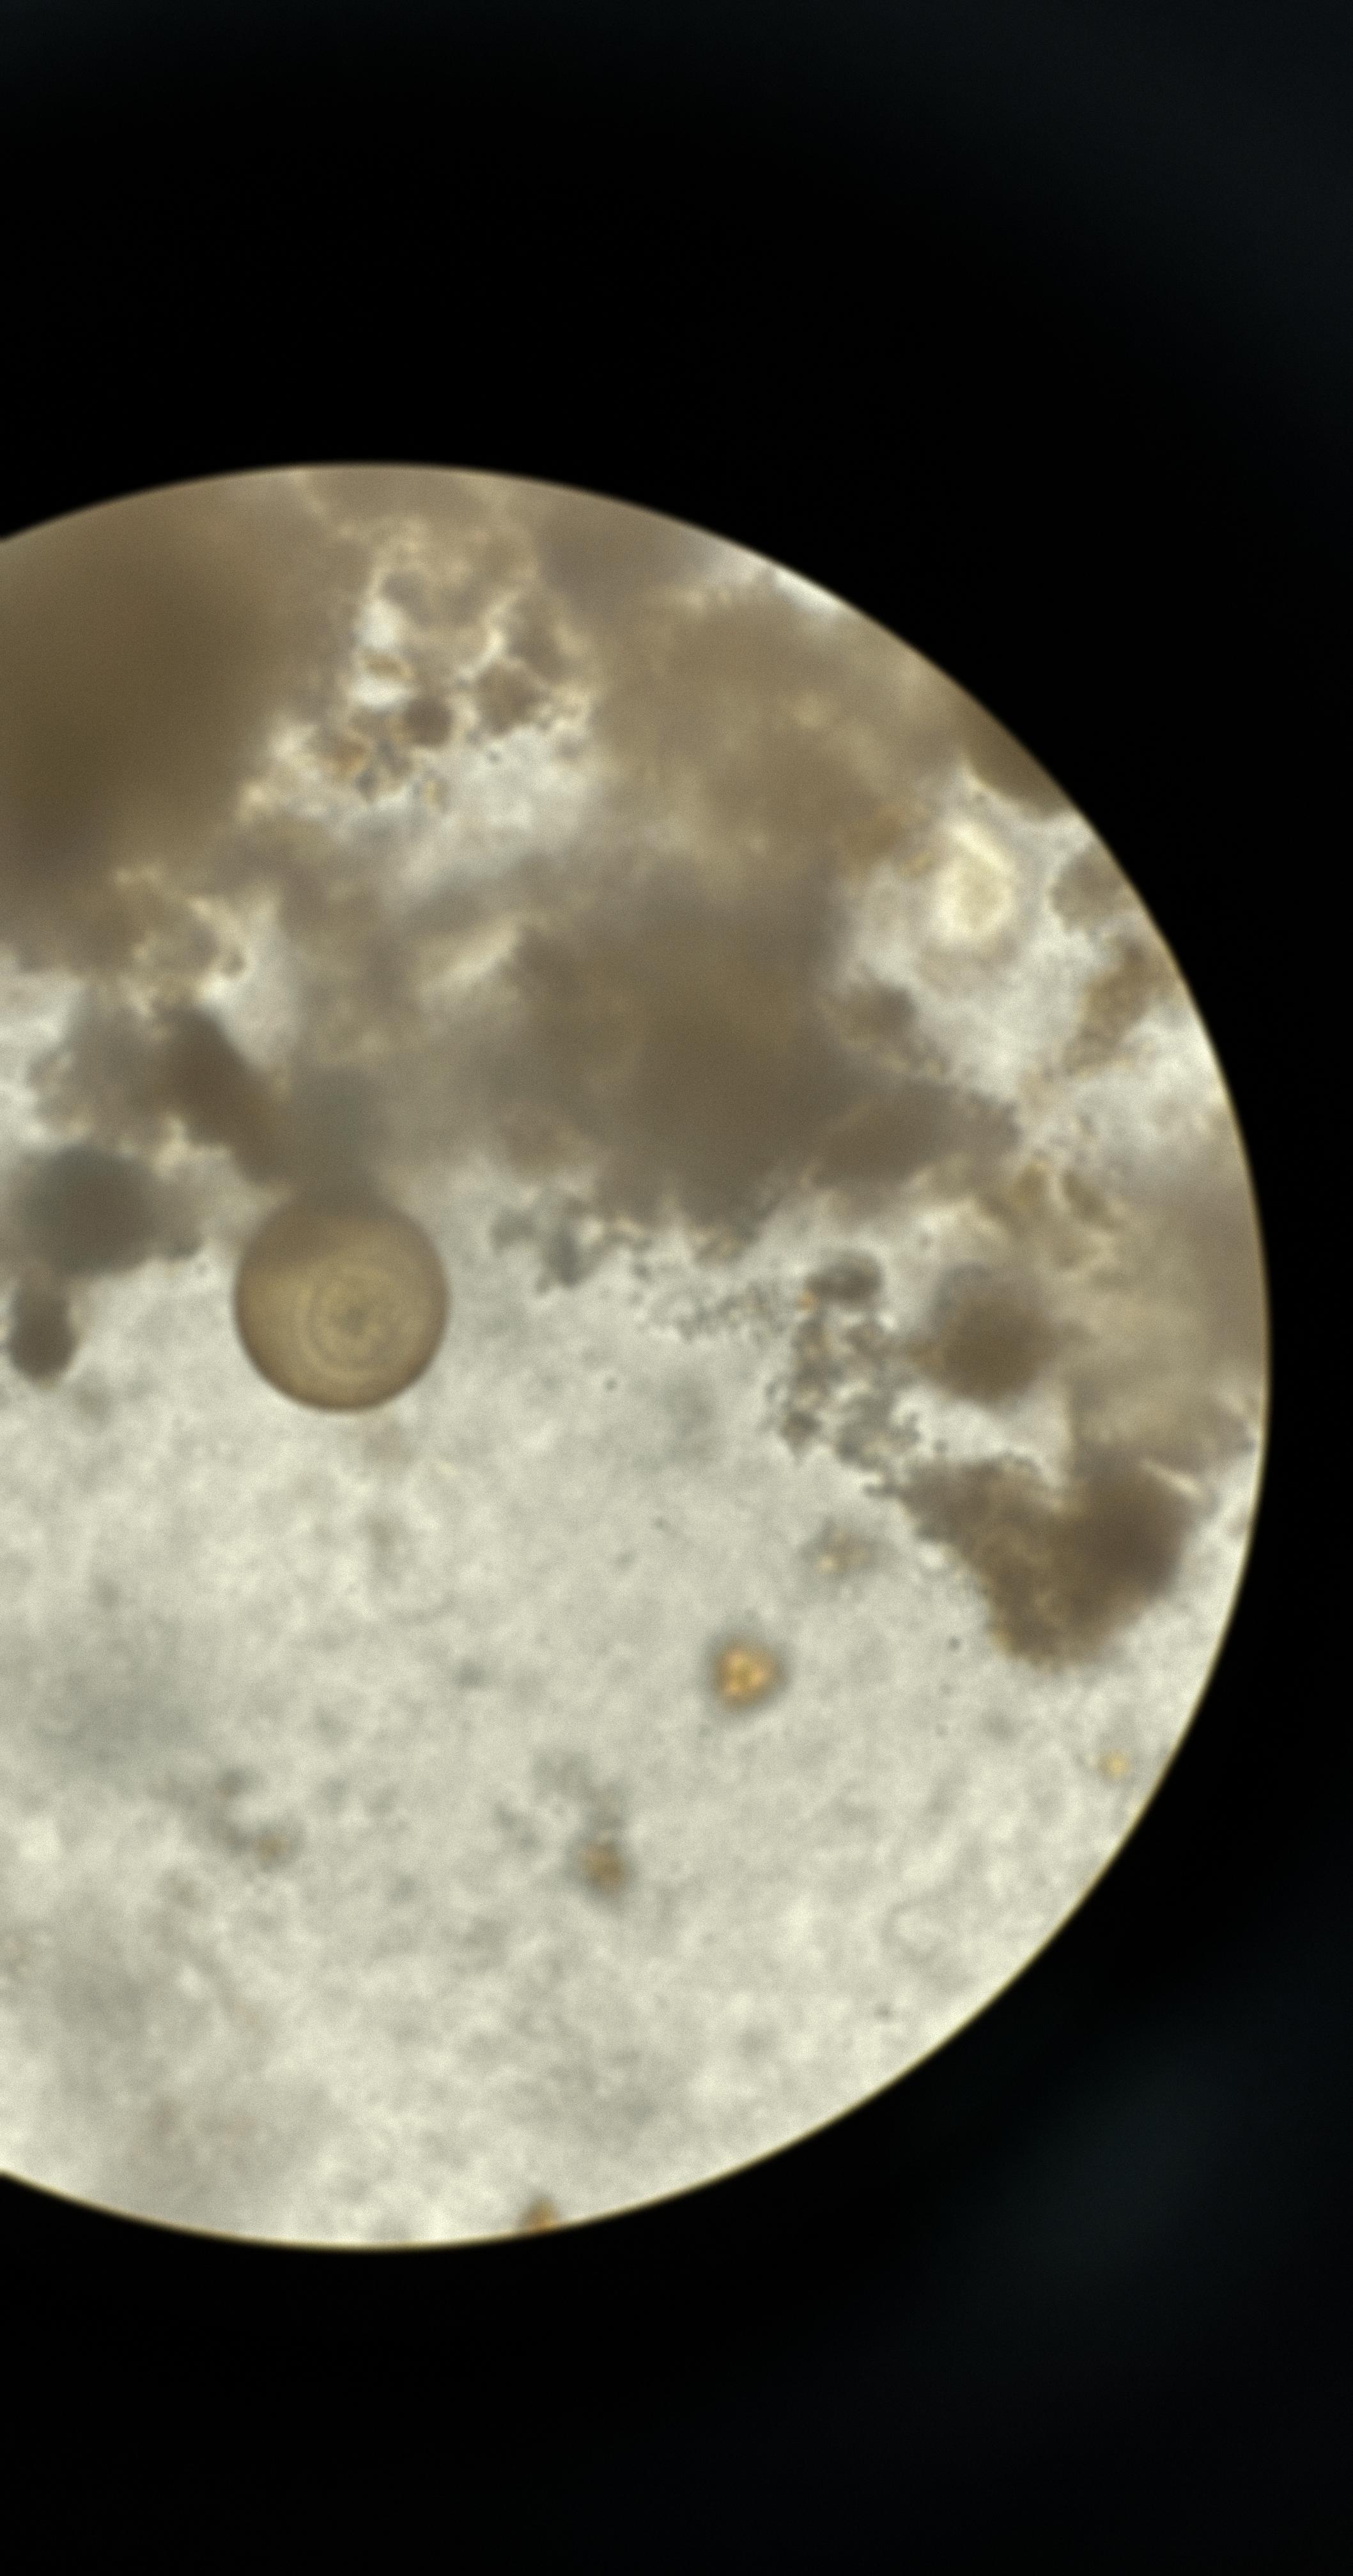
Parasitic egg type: Hymenolepis diminuta